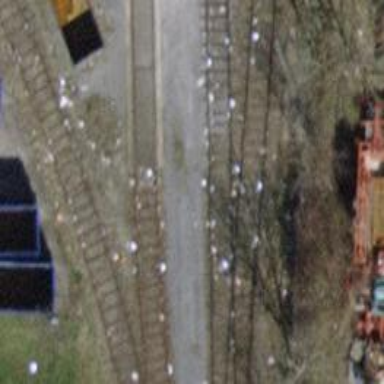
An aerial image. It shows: Single-track spur railway line.